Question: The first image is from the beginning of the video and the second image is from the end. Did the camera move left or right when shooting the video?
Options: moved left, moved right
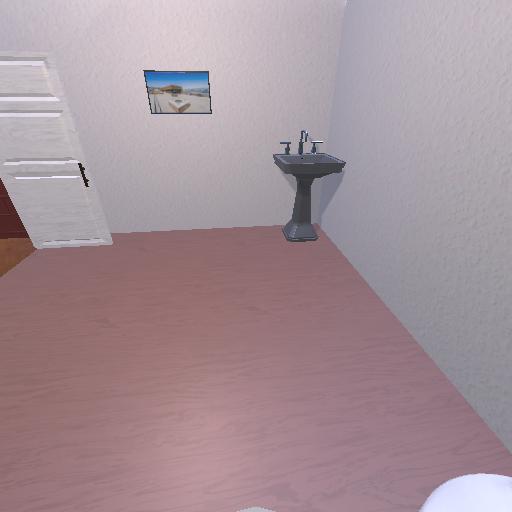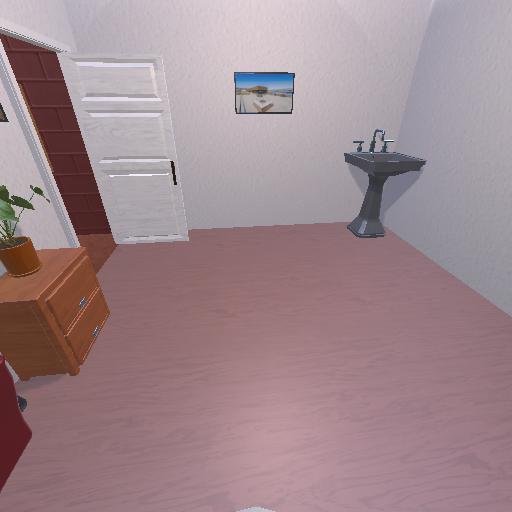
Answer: moved left